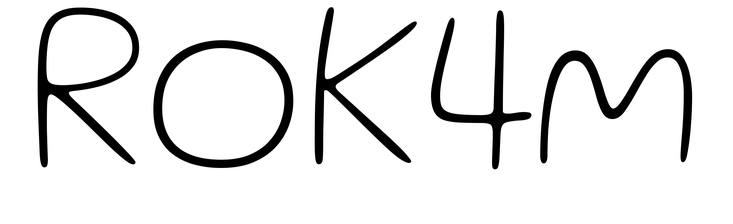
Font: Gluten_Thin